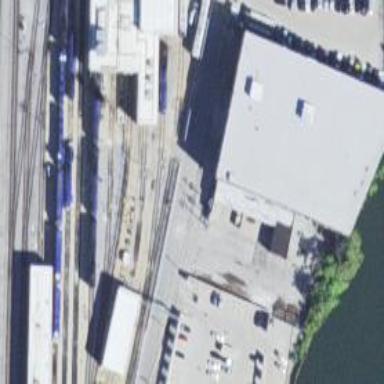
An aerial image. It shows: Railway yard in service.